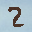
Label: 2